Question: How can I remove the parent directory period(.) from the output because I need to add the result (filename, filesize etc)in the database. What would be the best way to display it without the dots. I am new to php really spending time to learn as much as soon.
'''
<?PHP
$dirname = "C:/folder1/folder2/ftpfiles/";
date_default_timezone_set("Europe/London");
$date = date('Y-m-d H:i:s');
$connection = @mysql_connect('localhost', 'user', 'pass');
if (!$connection)
die('Could not connect: ' . mysql_error());
mysql_select_db('dbname', $connection);
if (is_dir($dirname)) {
if ($dh = opendir($dirname)) {
while (!(($file = readdir($dh)) === false)) {
echo $file . " ";
foreach (glob("$dirname/*.csv") as $files) {
$filesize = filesize($files);
$filetime = filemtime($files);
$filename = strstr($file, '-', true);
}
echo $filename . " ";
echo $filesize . " ";
echo date('Y-m-d H:i:s', $filetime) . "
";
$importSQL = "INSERT INTO tableVALUES('".$filename."','".$file."','".$filesize."','".$date."')";
mysql_query($importSQL) or die(mysql_error());
}
closedir($dh);
mysql_close($connection);
}
} else
echo "No File Exists";
?>
'''

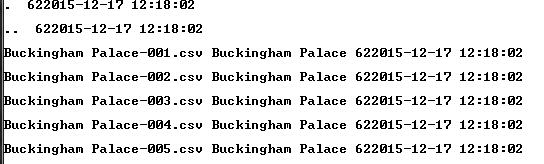
Answer: Keep things simple. Simply make sure to ignore those two "special entries" in the folder listing:
'''
<?php
// ...
if (is_dir($dirname)) {
if ($dh = opendir($dirname)) {
while (!(($file = readdir($dh)) === false)) {
if (($file != '.') && ($file != '..')) {
// ...
}
}
}
}
'''
Maybe more elegant and robust would be to ignore all folders, since your code inside the 'while' loop relies on the fact that all entries actually are files, not folders themselves:
'''
<?php
// ...
if (is_dir($dirname)) {
if ($dh = opendir($dirname)) {
while (!(($file = readdir($dh)) === false)) {
if (!is_dir($file)) {
// ...
}
}
}
}
'''